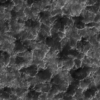
Label: not_dusty